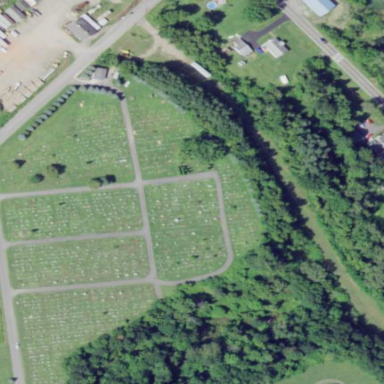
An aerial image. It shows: Cemetery.